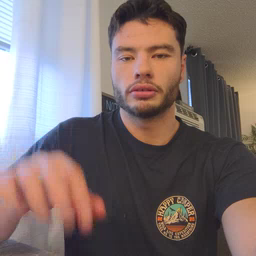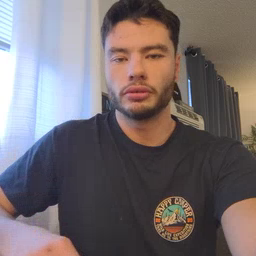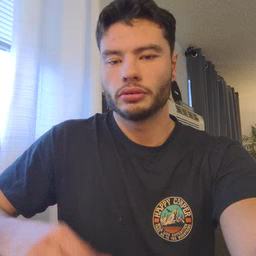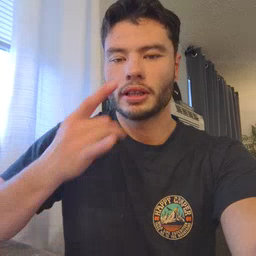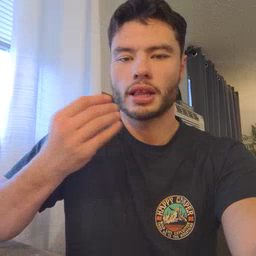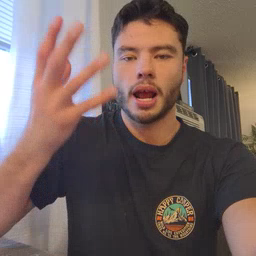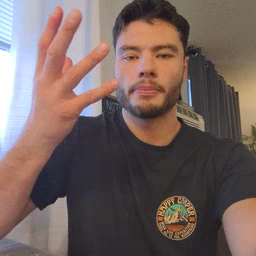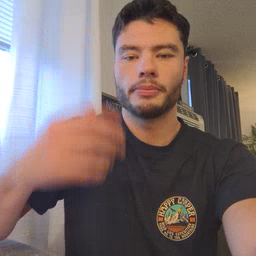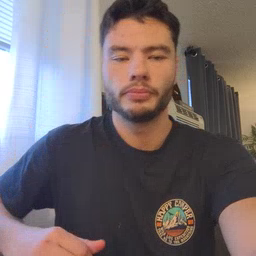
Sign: lamp